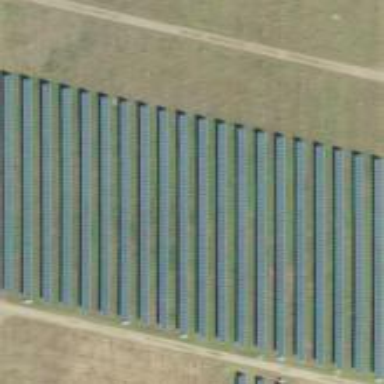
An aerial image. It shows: Solar power generator with photovoltaic panels.